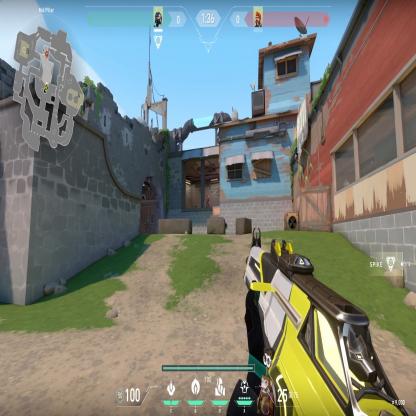
Label: enemy